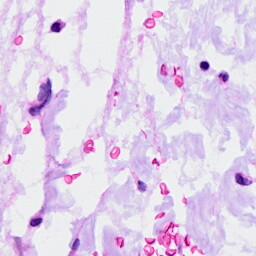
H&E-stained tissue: Ovarian